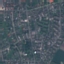
Land use / land cover: Residential